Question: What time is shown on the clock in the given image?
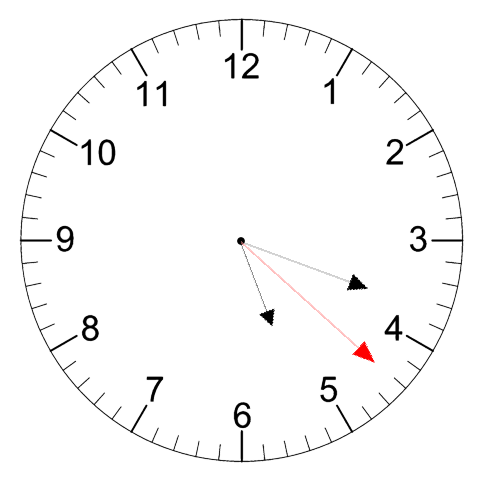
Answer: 05:18:22